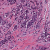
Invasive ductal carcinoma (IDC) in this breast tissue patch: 1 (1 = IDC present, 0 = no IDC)